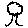
Label: tree